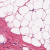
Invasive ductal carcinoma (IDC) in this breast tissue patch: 0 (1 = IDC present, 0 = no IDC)